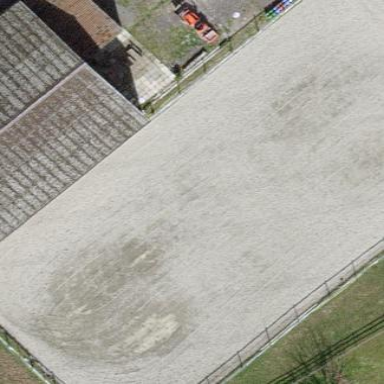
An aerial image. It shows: Equestrian pitch for leisure land activities.